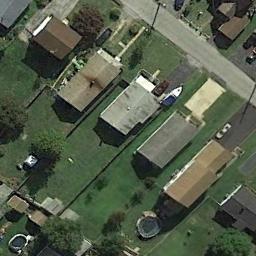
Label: medium_residential